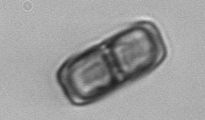
Label: Ephemera